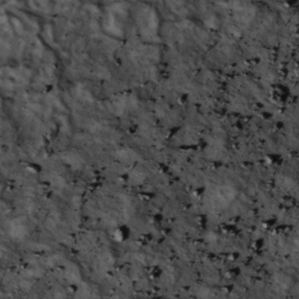
Label: non_frost